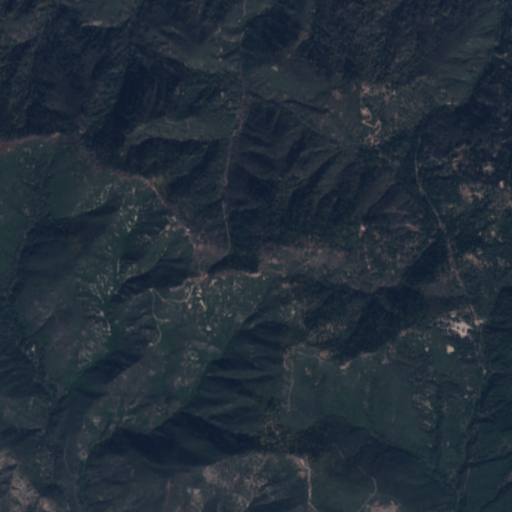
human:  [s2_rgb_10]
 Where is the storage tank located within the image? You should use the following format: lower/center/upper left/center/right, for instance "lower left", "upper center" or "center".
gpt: The storage tank is located in the upper left of the image.
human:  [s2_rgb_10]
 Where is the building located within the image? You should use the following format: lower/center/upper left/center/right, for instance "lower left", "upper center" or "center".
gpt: There is no building in the image.